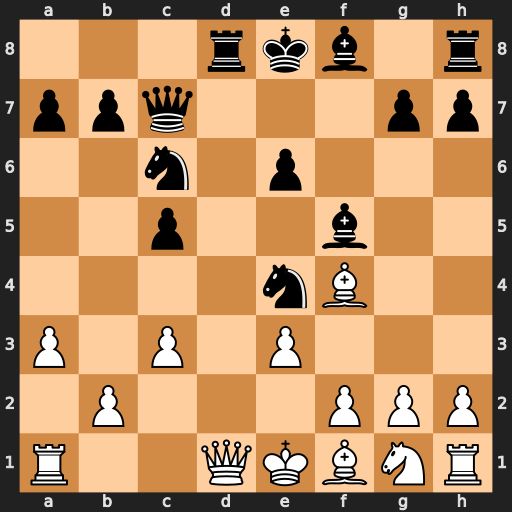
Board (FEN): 3rkb1r/ppq3pp/2n1p3/2p2b2/4nB2/P1P1P3/1P3PPP/R2QKBNR
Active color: w
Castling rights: KQk
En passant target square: -
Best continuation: Bxc7 Rxd1+ Rxd1